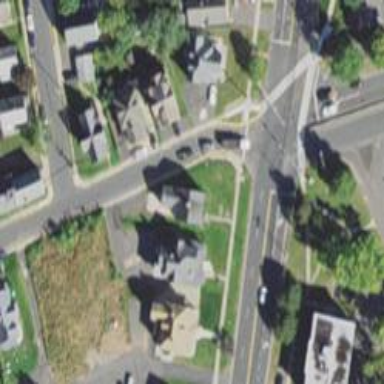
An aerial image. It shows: Residential road with separate asphalt sidewalk.